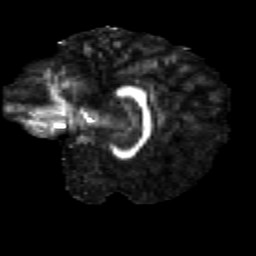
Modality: FA
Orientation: sagittal
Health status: healthy
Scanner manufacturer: siemens
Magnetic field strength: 3 T
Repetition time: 10.6 s
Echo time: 0.092 s